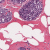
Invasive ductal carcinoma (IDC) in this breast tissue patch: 0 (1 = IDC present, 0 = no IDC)